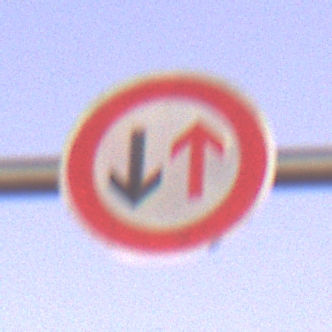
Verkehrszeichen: VorrangDesGegenverkehrs
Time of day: Dawn
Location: Outdoor (RoadRail)
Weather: Clear
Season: NotSpecified
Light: Natural